Question: I have an Excel Workbook with a Sheet that contains some company template headers with a Pivot Table placed underneath.
This document is to be used as a template for pivot reports and the headers have to remain intact above the Pivot Table however when items are added to the Page Filters, the Pivot Table tries to expand upwards and ends up overwriting the header rows above.
I need the Pivot Table to expand down the page instead of up the page when Report Filters are added.

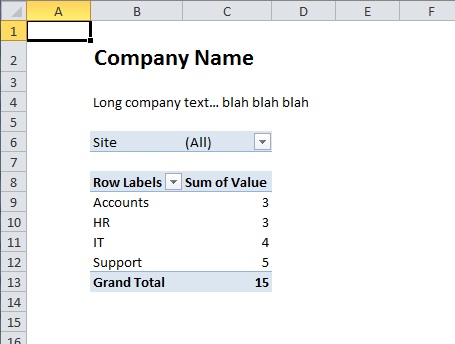
Answer: After looking to see if there are and settings that can be changed to make the pivot table expand down the page I looked into how the functionality could be scripted using VBA. Adding the below code to the Worksheet via the 'Visual Basic for Applications' screen checks the location of the PivotTable on each update and then moves it up or down the page if Page Filters are added or removed from the report. Setting the 'StartLineLet' & 'StartLineNum' variables to the Cell Address that you want the top left corner of the pivot table or page items to remain at.
'''
Private Sub Worksheet_PivotTableUpdate(ByVal Target As PivotTable)
Dim StartLineLet As String
Dim StartLineNum As Integer
Dim DataAddr() As String
Dim PageAddr() As String
StartLineLet = "B"
StartLineNum = 6
DataAddr = Split(Target.TableRange1.Cells(1).Address, "$")
PageAddr = Split(Target.TableRange2.Cells(1).Address, "$")
If PageAddr(2) <> StartLineNum Then
Target.Location = "$" & StartLineLet & "$" & (DataAddr(2) + (StartLineNum - PageAddr(2)))
End If
End Sub
'''